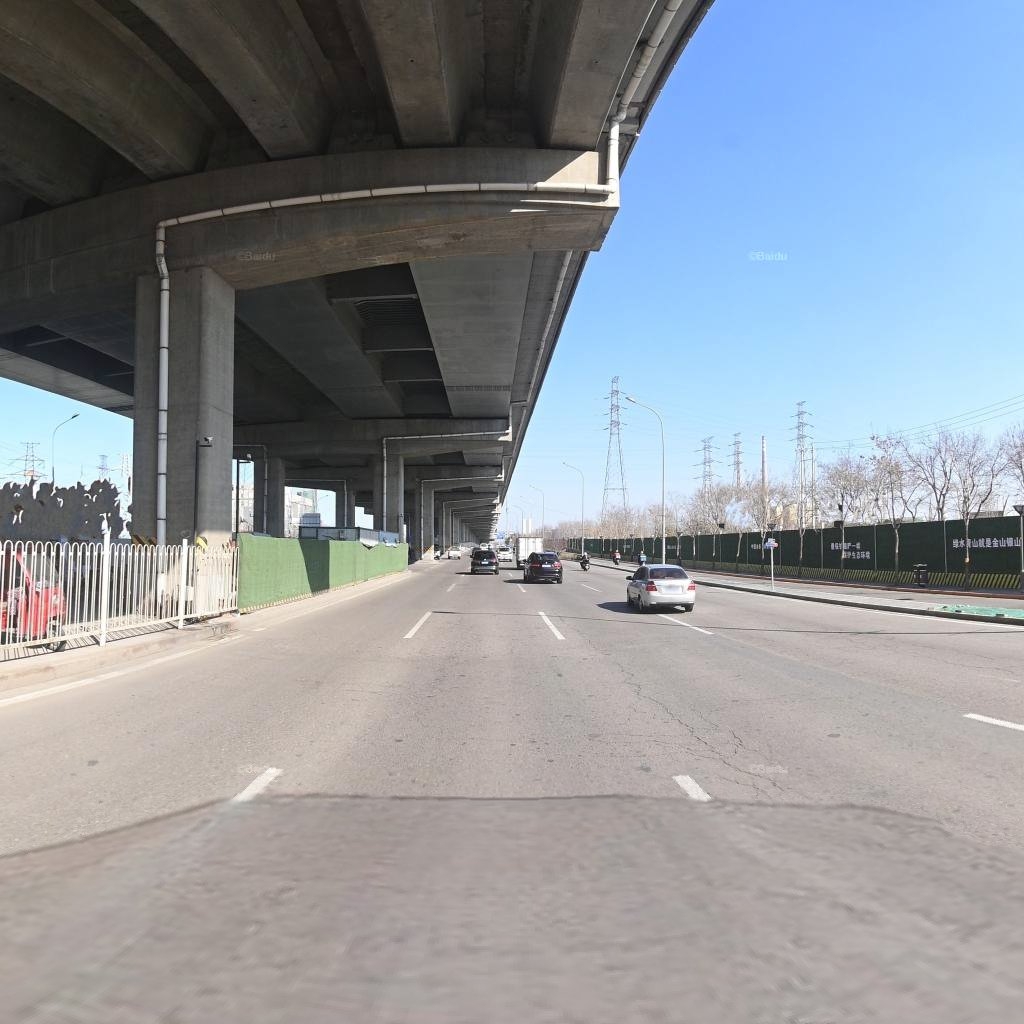
Region: Chaoyang
Road damage annotations: alligator crack